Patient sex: M
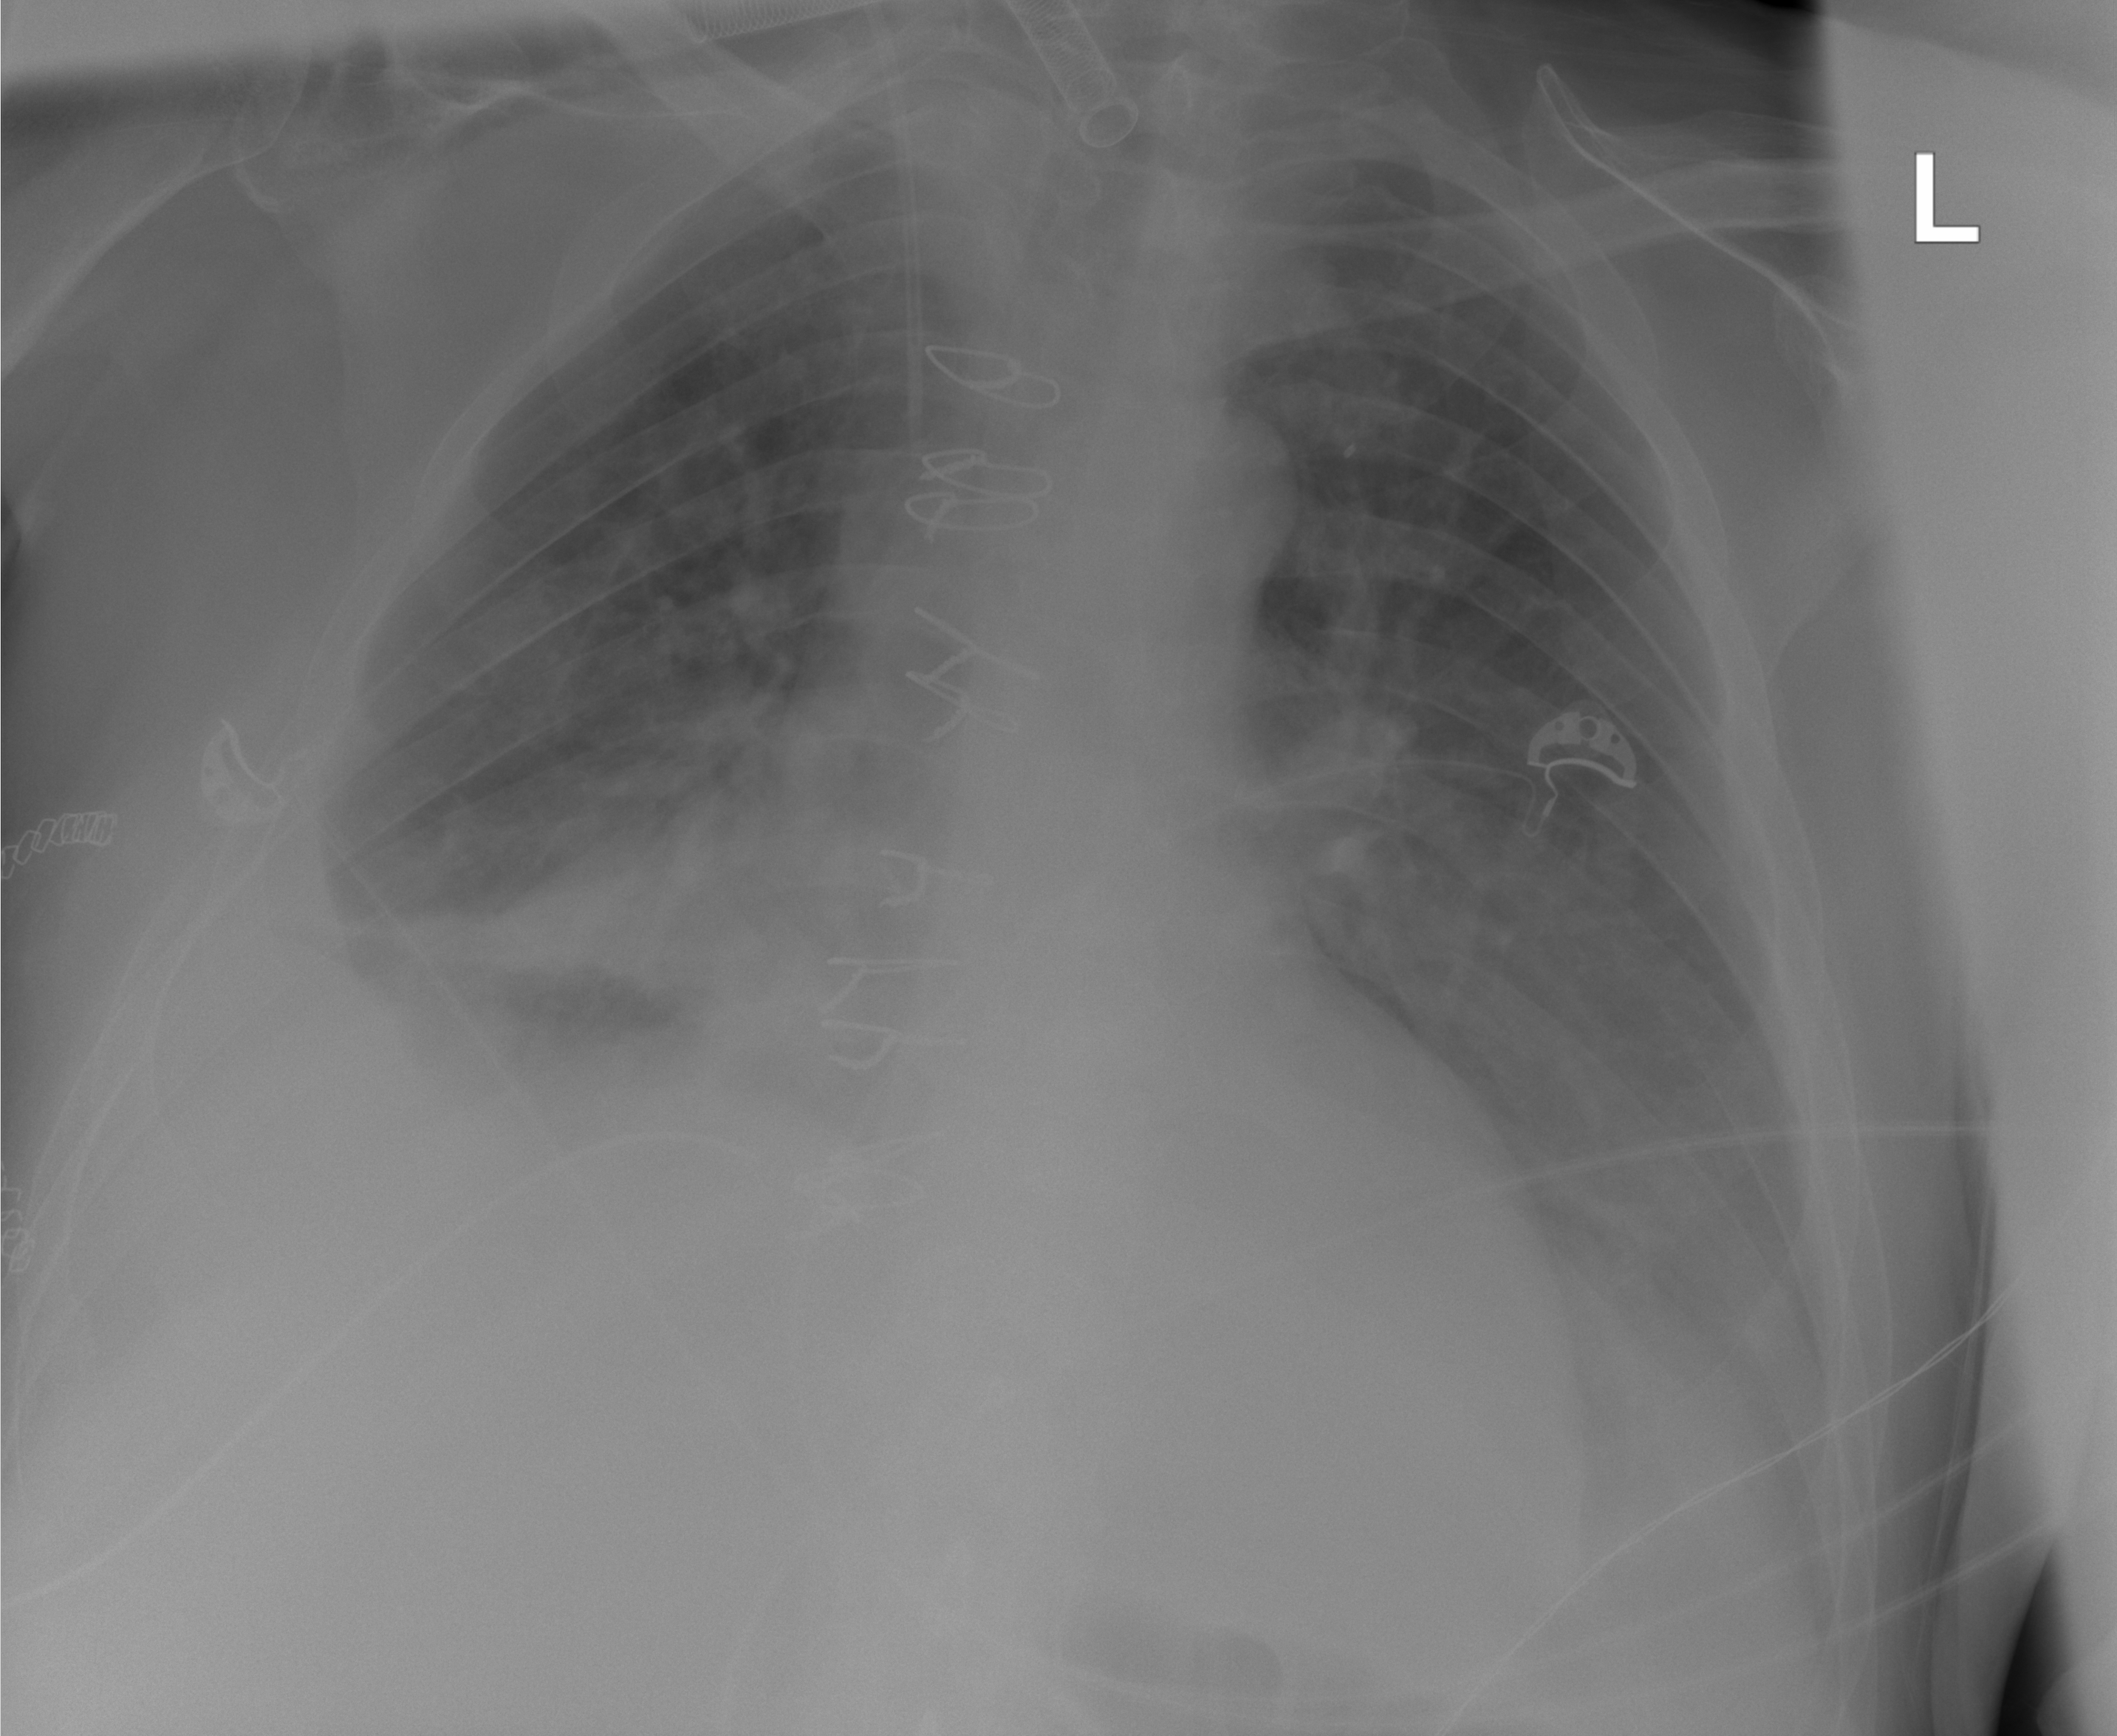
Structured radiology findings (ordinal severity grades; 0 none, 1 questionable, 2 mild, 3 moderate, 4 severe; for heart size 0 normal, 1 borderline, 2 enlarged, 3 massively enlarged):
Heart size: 2
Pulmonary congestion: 2
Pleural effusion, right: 3
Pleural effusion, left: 2
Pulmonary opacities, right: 2
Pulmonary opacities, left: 2
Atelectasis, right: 2
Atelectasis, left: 2